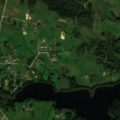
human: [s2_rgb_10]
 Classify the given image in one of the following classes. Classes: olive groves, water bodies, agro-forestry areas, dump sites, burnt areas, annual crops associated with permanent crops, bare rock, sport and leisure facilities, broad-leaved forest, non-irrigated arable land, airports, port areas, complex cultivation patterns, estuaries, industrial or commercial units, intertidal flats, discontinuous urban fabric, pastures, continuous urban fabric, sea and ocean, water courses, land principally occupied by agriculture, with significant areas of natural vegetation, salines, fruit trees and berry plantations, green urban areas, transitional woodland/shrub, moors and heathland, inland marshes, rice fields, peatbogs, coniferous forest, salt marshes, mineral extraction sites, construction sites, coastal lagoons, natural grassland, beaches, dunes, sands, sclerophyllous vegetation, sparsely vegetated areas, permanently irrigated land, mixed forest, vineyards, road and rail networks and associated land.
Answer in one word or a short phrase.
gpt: discontinuous urban fabric, pastures, complex cultivation patterns, land principally occupied by agriculture, with significant areas of natural vegetation, broad-leaved forest, water bodies